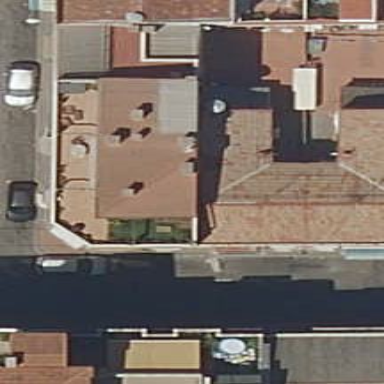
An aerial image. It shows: Image showing building with apartments.